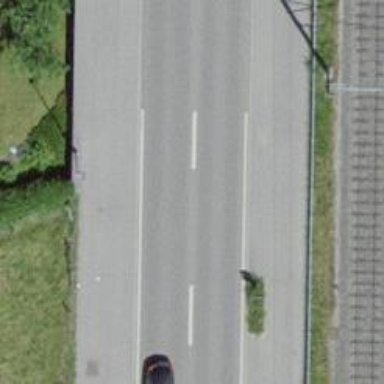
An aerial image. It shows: Asphalt road with primary classification. There is cycle track on the right side.